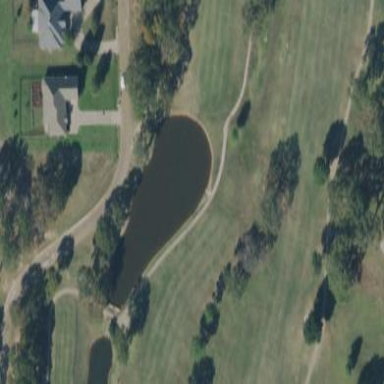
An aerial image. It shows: Grassy area designated as golf fairway.